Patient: sex M, age 79
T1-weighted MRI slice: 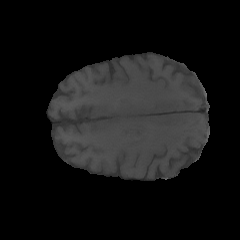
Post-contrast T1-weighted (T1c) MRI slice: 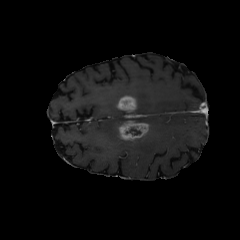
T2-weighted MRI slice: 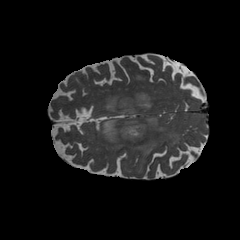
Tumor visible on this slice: yes
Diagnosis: Glioblastoma, IDH-wildtype
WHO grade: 4